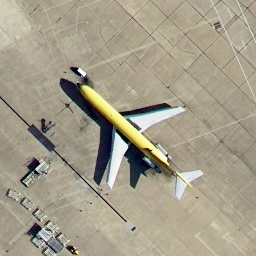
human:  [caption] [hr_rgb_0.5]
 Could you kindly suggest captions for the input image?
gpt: It is a beige airplane stopped at the airport .

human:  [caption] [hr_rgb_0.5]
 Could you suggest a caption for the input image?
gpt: There is an airplane with beige fuselage stopped at the airport .

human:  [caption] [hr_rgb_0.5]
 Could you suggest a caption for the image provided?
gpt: An airplane is stopped at the airport with some luggage cars beside it .

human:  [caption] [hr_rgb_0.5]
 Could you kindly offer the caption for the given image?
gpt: There is a beige airplane in the airport .

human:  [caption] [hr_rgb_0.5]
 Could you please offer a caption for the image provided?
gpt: An airplane with beige fuselage is stopped at the airport .